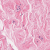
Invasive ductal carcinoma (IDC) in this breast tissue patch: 0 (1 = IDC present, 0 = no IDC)